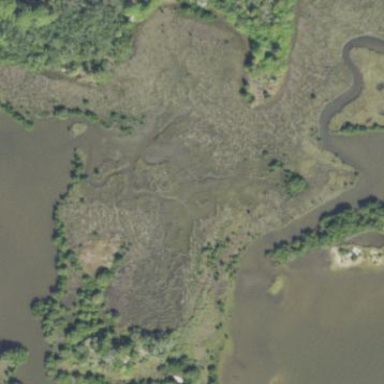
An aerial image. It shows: Saltmarsh wetland area.